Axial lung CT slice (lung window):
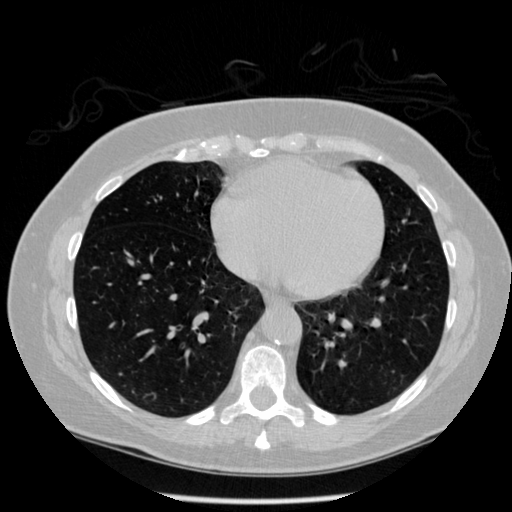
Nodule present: no